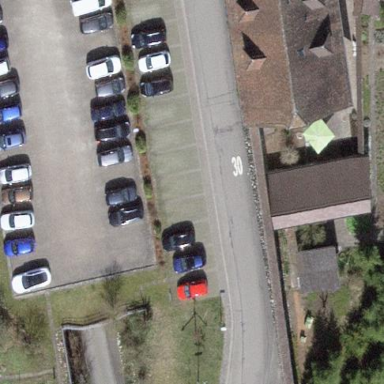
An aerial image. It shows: Parking area with surface.